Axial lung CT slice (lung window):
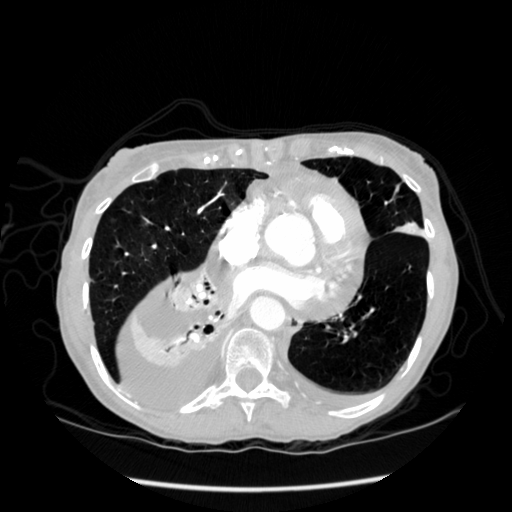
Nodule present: no